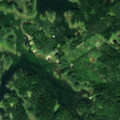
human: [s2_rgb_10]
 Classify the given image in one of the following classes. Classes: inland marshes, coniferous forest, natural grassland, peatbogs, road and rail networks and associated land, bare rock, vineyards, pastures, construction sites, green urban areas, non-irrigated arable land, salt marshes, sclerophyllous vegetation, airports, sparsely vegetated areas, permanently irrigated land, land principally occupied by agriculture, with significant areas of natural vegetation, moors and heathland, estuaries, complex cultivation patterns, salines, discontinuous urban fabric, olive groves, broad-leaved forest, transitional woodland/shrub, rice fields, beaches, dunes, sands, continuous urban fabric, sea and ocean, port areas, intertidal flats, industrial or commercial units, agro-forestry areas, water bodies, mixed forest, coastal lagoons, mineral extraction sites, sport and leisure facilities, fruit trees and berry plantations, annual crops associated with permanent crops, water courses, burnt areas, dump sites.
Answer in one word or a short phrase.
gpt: coniferous forest, mixed forest, sea and ocean